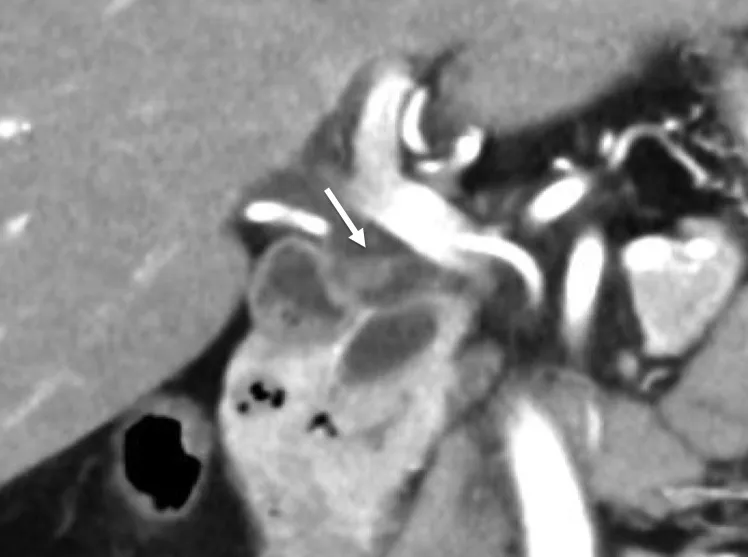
Enhanced computed tomography findings. . Enhanced abdominal computed tomography showed the tumor (white arrow) adjacent to the common bile duct.
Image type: radiology (ct)